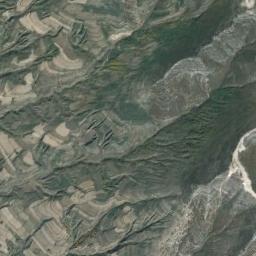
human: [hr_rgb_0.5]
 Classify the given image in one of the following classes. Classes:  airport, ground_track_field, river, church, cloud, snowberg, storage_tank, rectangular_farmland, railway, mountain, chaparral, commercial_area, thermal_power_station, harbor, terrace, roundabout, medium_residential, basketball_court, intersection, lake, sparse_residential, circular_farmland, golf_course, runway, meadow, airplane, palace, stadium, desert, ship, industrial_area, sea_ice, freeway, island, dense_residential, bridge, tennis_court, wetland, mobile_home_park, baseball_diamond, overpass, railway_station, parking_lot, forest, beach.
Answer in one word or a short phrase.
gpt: mountain